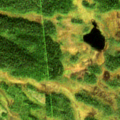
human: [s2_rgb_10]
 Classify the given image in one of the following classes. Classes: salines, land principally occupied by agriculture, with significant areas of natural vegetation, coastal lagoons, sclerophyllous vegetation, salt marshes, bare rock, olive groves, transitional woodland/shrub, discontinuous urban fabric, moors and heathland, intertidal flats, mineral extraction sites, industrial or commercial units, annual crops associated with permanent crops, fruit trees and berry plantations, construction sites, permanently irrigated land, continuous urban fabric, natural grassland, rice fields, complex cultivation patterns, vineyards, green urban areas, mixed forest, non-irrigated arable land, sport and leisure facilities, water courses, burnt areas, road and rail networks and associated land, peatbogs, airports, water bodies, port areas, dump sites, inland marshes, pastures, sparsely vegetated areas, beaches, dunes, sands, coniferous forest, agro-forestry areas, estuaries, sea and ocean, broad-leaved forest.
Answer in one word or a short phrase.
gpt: coniferous forest, transitional woodland/shrub